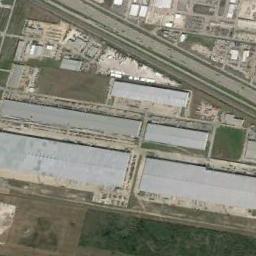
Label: industrial_area